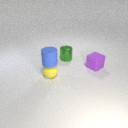
small purple rubber cube to the right of small green metal cylinder